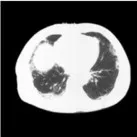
Chest images during the clinical episode. (C, D) Chest CT after onset of dyspnea showed new bilateral subpleural opacities, which were more severe in the right lung.
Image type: radiology (ct)